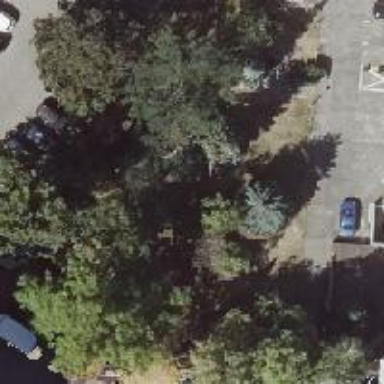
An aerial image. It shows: Urban tree with broadleaved deciduous leaves.